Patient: sex M, age 50
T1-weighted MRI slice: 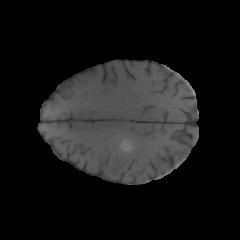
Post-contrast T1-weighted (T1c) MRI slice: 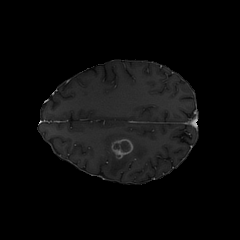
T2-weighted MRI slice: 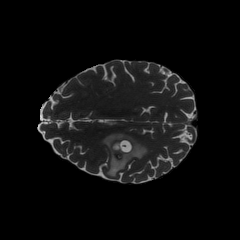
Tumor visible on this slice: yes
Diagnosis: Glioblastoma, IDH-wildtype
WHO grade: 4